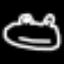
Label: frog